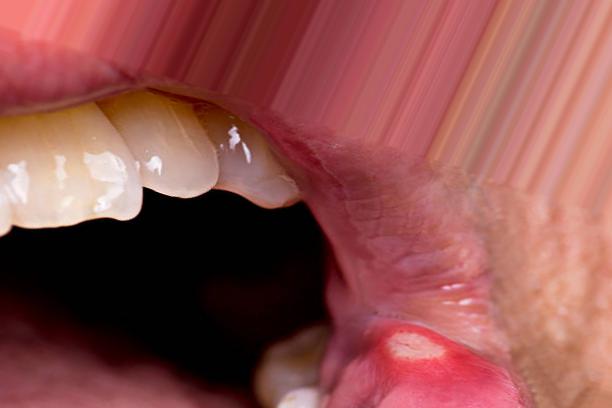
Condition: Mouth Ulcer